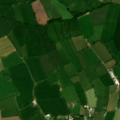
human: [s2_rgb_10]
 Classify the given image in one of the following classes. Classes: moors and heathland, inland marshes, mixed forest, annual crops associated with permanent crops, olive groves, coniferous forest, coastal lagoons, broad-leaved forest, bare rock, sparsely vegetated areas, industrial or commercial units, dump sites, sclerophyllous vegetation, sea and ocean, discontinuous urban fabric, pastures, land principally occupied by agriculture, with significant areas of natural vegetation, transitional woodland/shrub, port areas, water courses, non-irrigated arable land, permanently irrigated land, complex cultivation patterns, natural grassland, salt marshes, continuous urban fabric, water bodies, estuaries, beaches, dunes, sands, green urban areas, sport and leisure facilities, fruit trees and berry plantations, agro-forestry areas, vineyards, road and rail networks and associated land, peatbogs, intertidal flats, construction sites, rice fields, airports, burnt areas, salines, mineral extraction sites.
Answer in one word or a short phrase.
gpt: non-irrigated arable land, pastures